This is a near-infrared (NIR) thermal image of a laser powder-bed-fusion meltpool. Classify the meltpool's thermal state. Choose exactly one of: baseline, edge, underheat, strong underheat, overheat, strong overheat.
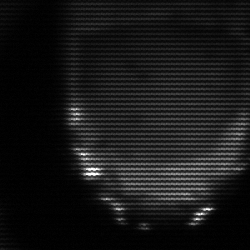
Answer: edge